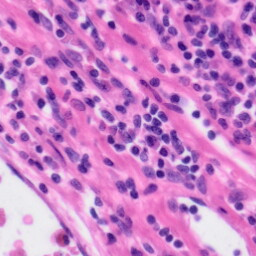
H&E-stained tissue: Tonsil